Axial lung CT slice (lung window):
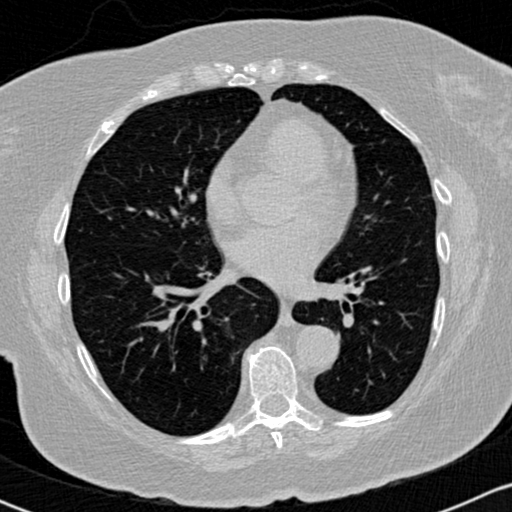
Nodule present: no